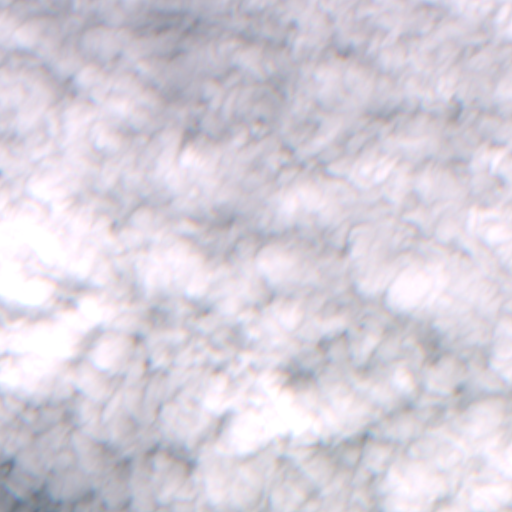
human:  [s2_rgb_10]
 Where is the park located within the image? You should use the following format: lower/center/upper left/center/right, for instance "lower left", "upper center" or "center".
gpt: The park is located in the upper left of the image.
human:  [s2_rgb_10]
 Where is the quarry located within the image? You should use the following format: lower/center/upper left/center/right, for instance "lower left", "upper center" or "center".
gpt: The quarry is located in the lower left of the image.
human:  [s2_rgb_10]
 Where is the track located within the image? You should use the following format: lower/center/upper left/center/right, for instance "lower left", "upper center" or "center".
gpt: The track is located in the upper left of the image.
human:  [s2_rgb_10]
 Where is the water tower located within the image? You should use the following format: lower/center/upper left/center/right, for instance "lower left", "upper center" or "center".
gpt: The water tower is located in the upper left of the image.
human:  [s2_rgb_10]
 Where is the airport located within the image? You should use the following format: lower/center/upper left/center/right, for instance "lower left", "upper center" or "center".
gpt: There is no airport in the image.